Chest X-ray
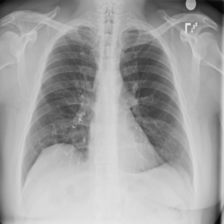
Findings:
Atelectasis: negative
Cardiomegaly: negative
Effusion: negative
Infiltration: negative
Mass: negative
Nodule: negative
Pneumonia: negative
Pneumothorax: negative
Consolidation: negative
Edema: negative
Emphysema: negative
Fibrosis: negative
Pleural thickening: negative
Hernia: negative